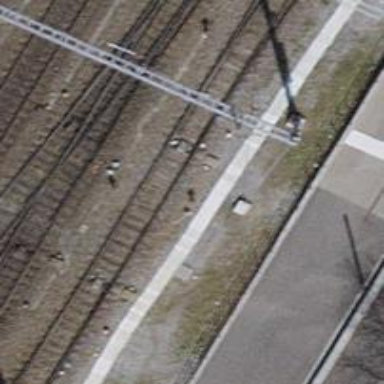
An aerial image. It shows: Yard with single rail track. The railway track is electrified with contact line for service purposes.